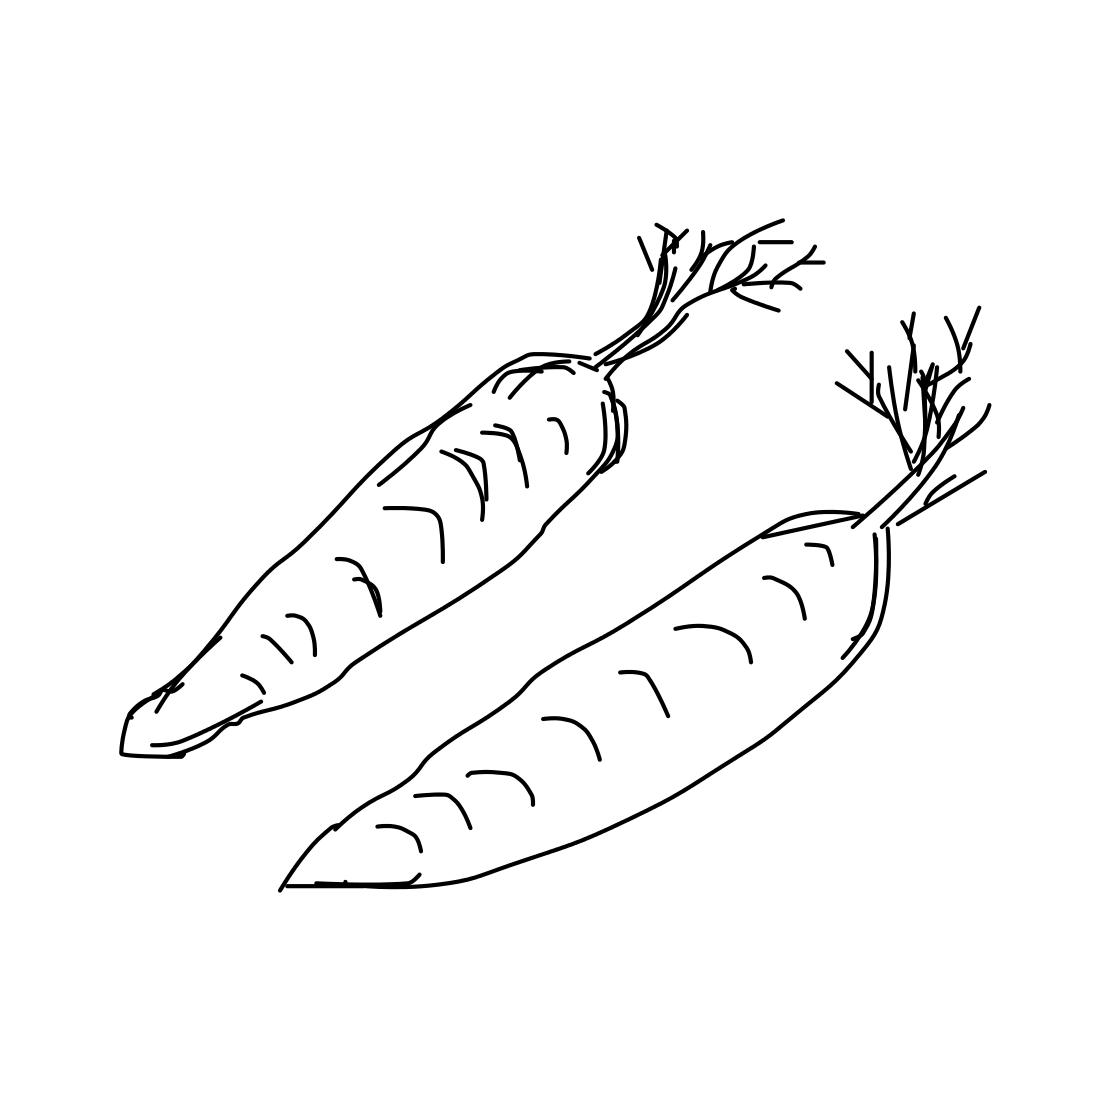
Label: carrot